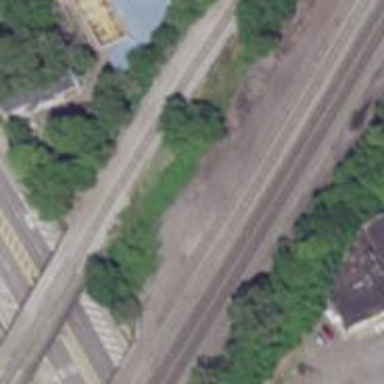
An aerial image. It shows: Railway track.